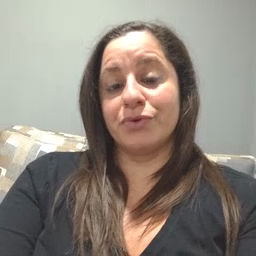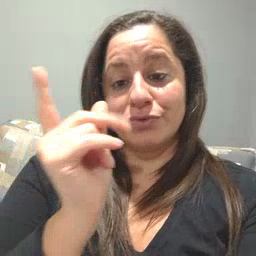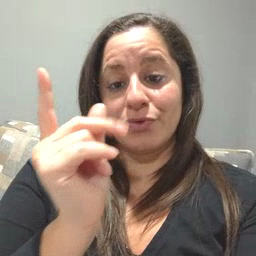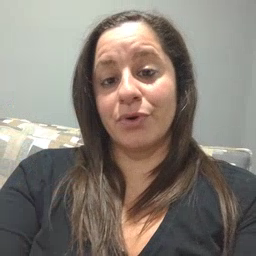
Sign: dog